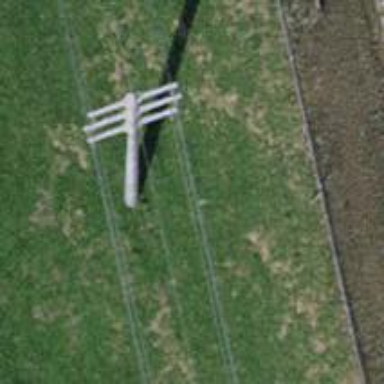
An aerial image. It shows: Concrete power pole.